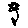
Label: flower